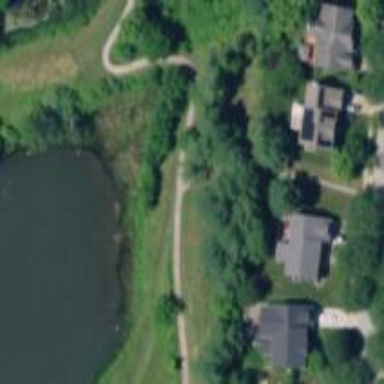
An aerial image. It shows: Asphalt path with excellent trail visibility.